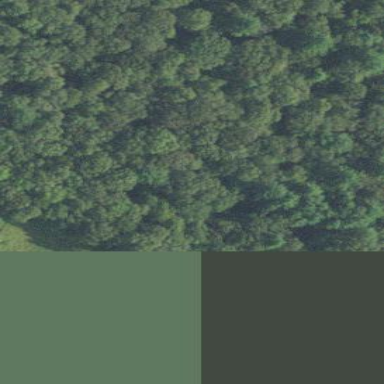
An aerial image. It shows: Mixed woodland with various types of leaves.